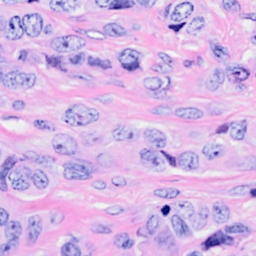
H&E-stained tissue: Breast